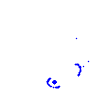
Particle: proton